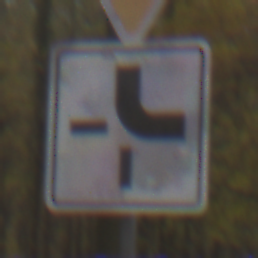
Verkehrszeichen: VerlaufVorfahrtsstrasse4
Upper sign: VorfahrtGewaehren
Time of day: MorningAfternoon
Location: Outdoor (Nature)
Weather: Overcast
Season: Autumn
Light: Natural